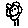
Label: flower